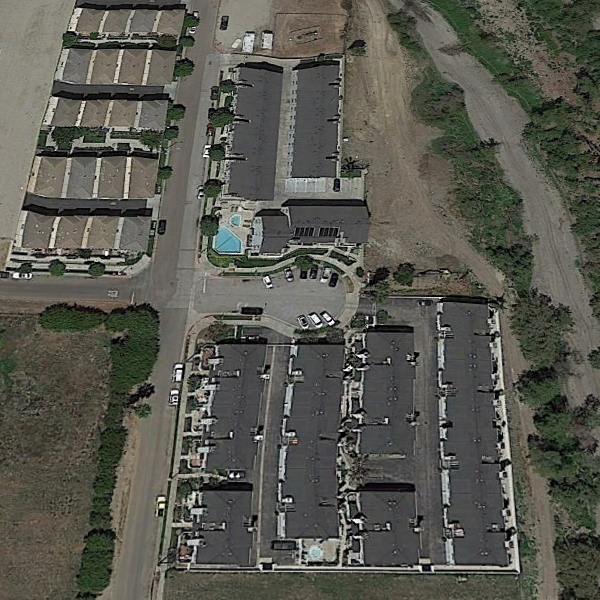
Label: Industrial